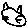
Label: cat